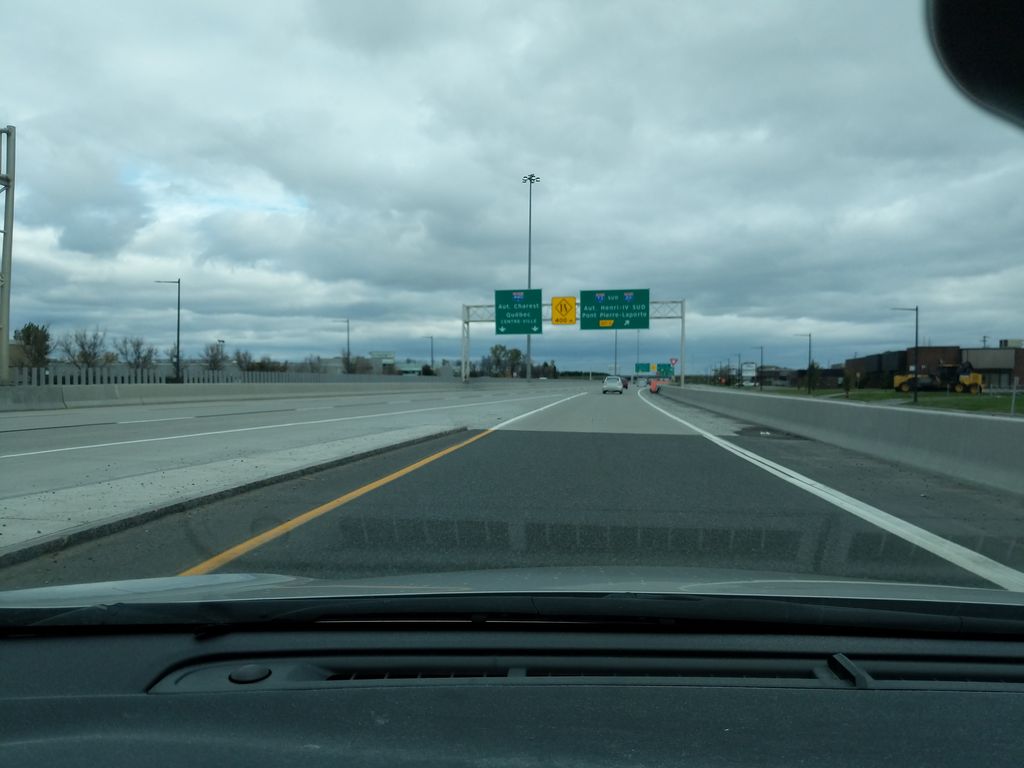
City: quebec_city